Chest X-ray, AP view. Patient: 43 years old, sex F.
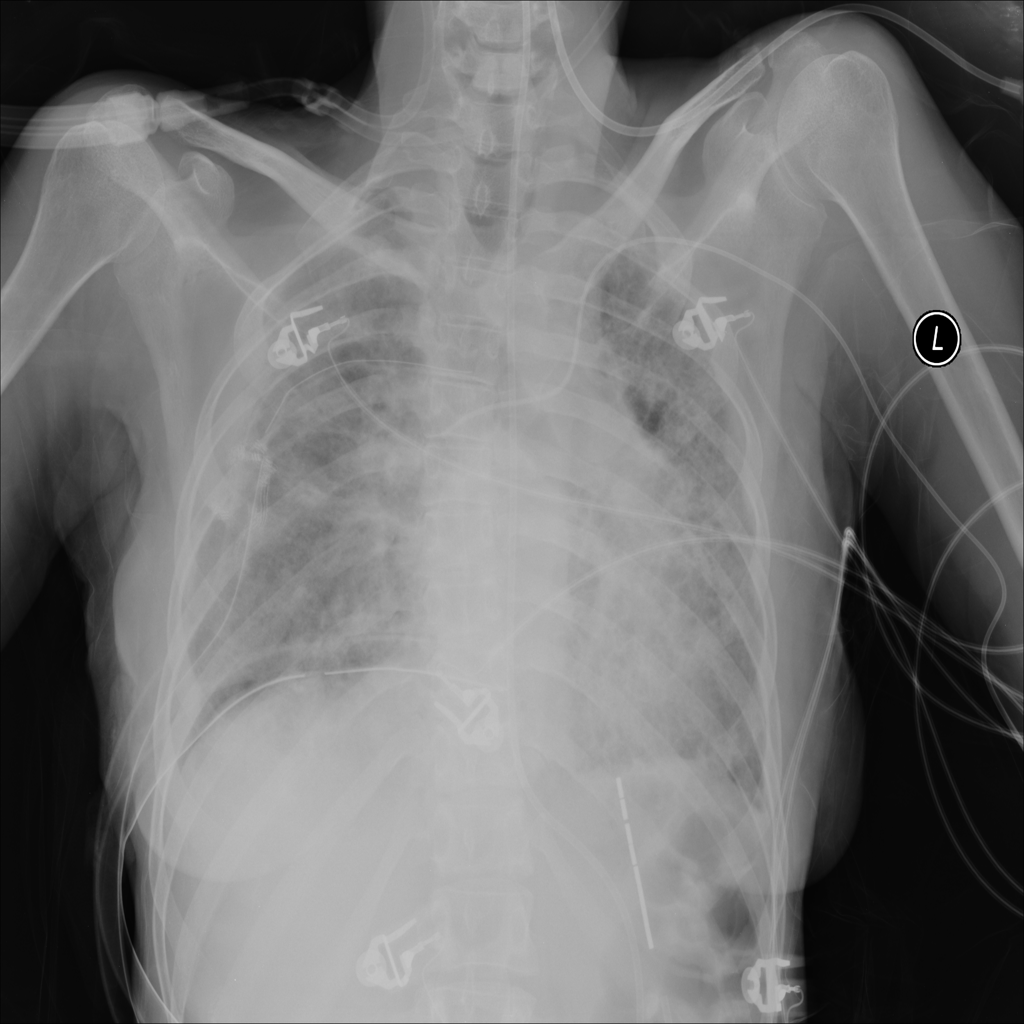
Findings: No Finding